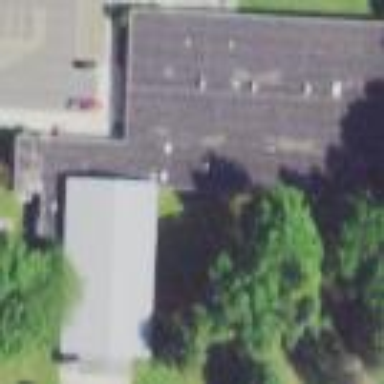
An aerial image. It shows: School building.